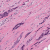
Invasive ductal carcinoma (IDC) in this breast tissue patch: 1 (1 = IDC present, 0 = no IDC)